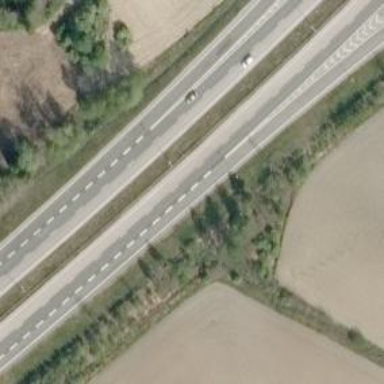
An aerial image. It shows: Asphalt motorway.